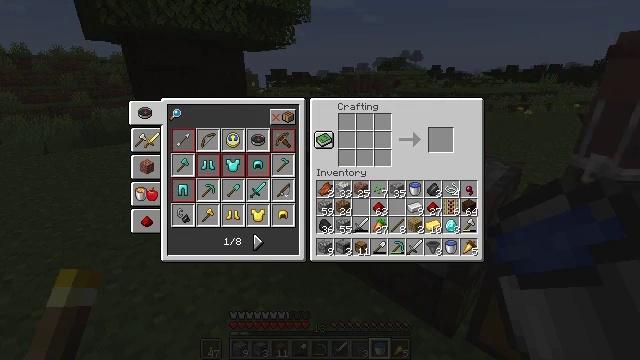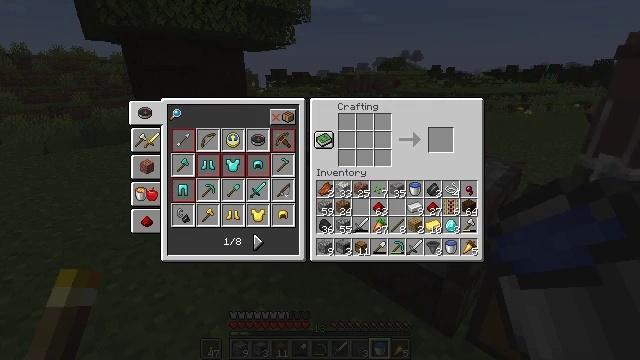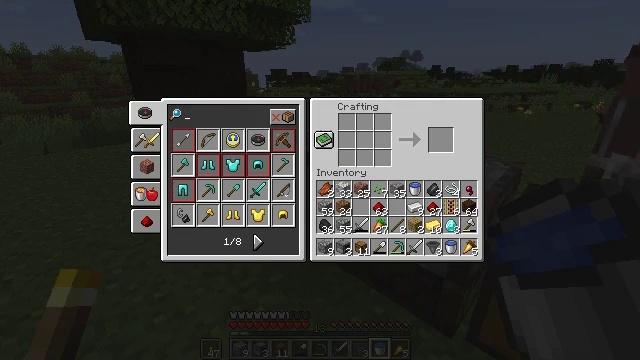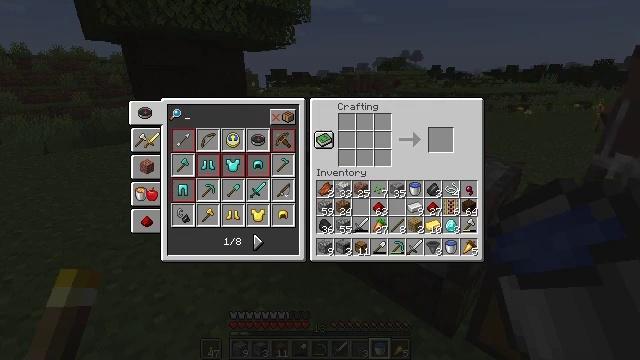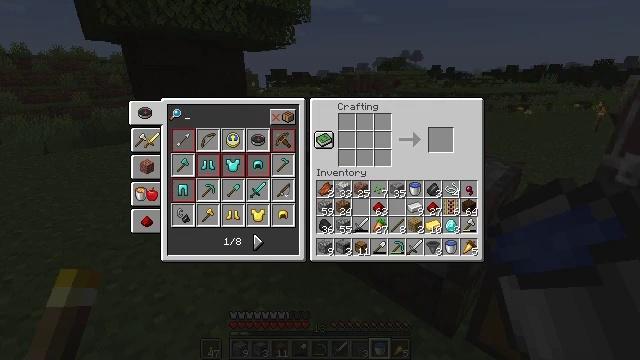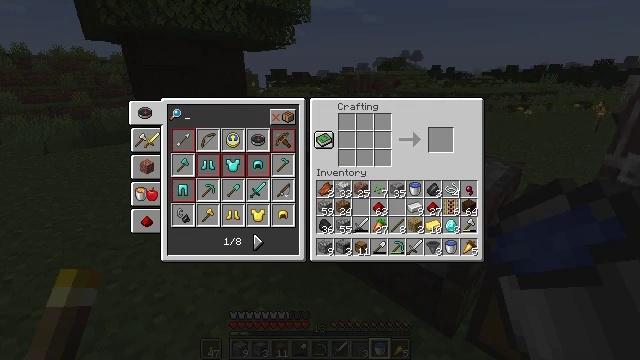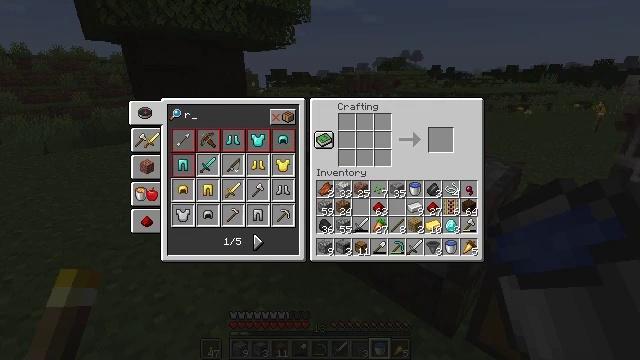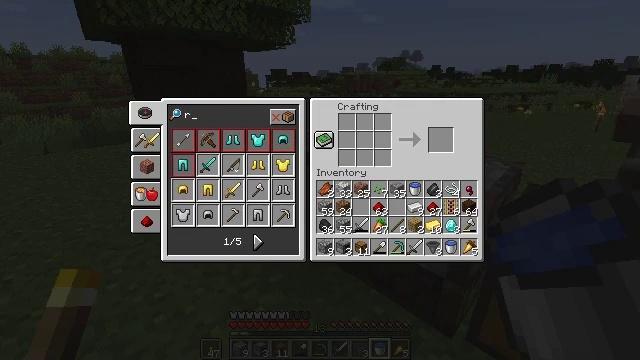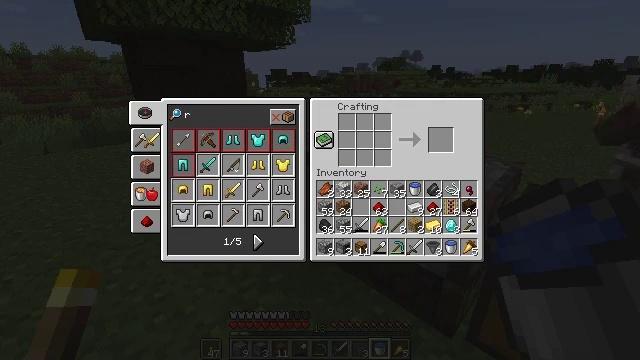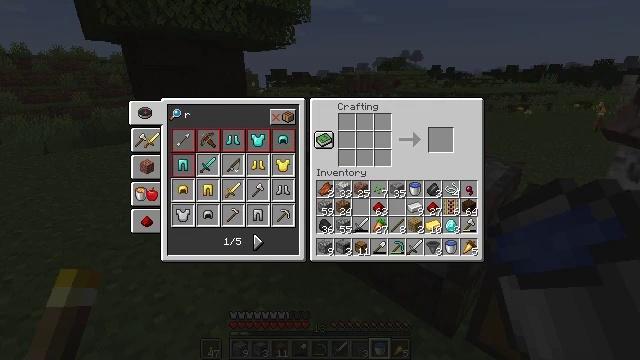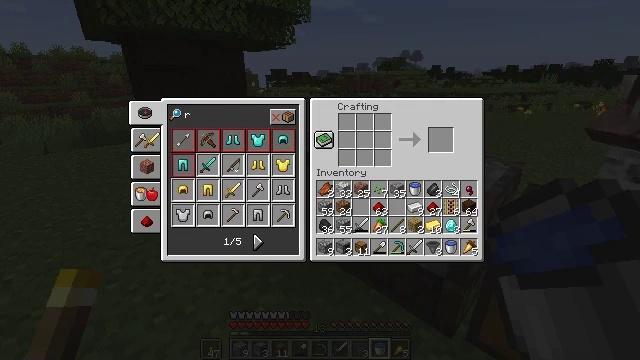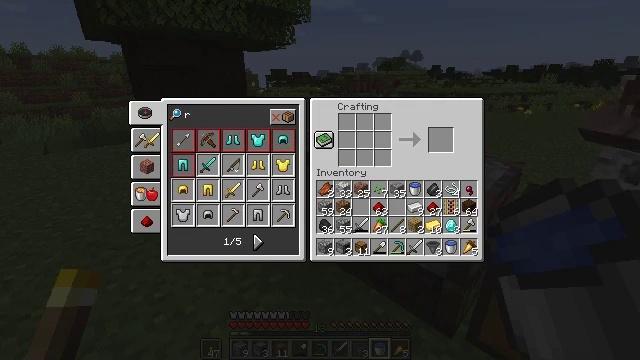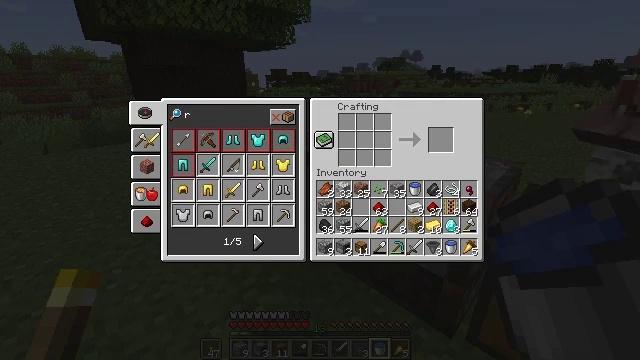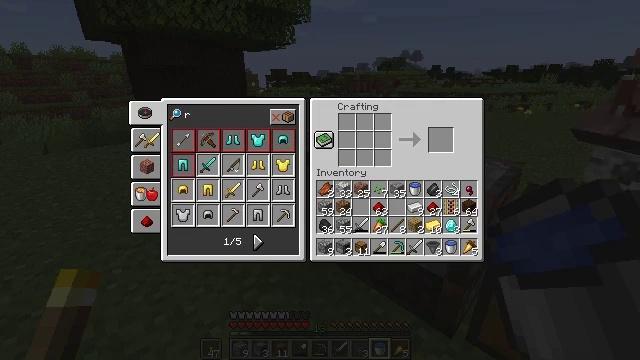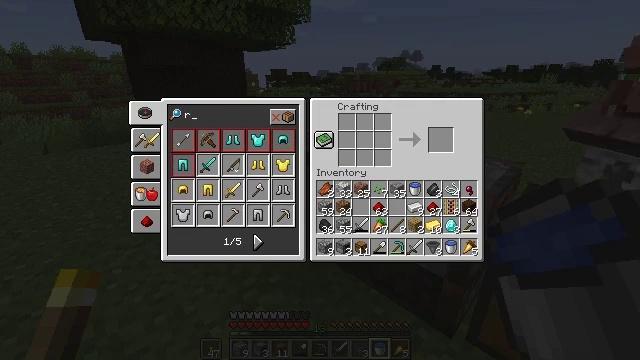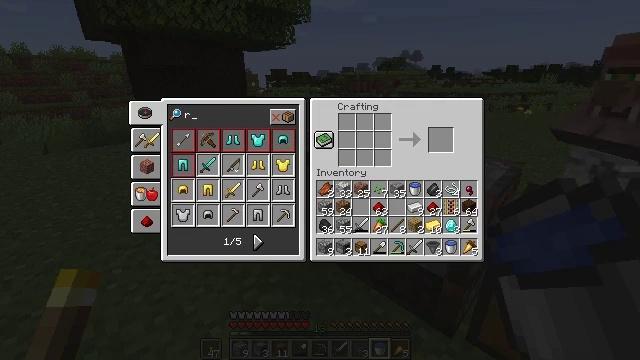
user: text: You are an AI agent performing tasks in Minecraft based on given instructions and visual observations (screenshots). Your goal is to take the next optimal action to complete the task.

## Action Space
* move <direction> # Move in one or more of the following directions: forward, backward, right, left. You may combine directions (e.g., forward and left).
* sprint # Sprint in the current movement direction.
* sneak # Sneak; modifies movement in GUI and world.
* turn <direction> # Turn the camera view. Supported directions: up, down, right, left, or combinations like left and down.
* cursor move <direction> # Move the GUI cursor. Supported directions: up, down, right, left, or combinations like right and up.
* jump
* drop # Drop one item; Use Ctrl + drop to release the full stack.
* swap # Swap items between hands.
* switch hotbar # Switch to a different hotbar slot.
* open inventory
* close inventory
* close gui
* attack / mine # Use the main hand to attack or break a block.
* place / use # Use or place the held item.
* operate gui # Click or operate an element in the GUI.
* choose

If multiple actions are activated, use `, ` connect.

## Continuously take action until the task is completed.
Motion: motion action
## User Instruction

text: Use the crafting table to create a rail.
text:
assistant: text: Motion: no_op
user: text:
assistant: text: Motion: no_op
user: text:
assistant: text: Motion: no_op
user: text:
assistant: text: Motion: no_op
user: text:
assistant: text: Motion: no_op
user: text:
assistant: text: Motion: no_op
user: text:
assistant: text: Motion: no_op
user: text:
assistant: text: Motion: no_op
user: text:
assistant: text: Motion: no_op
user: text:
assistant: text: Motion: no_op
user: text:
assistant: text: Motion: no_op
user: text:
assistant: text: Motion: no_op
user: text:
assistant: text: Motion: no_op
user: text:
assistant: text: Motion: no_op
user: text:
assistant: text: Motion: no_op
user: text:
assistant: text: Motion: move left
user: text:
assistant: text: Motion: move left
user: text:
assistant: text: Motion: no_op
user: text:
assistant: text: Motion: no_op
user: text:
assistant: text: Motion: no_op
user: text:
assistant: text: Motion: no_op
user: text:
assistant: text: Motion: no_op
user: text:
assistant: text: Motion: no_op
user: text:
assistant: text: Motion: no_op
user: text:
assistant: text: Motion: no_op
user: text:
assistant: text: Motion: no_op
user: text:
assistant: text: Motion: no_op
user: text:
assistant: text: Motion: turn down
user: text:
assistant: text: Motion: turn down
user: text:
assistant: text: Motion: no_op